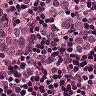
Metastatic tissue present: yes